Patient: sex M, age 46
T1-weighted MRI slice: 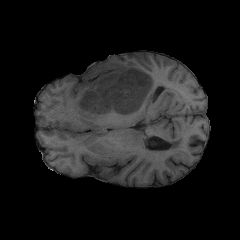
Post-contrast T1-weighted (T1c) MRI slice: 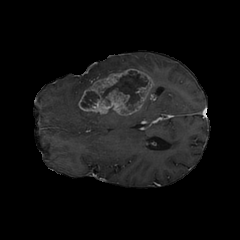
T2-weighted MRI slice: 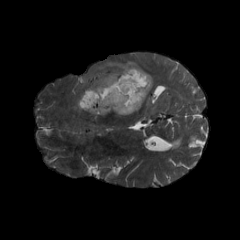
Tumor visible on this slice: yes
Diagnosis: Glioblastoma, IDH-wildtype
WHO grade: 4